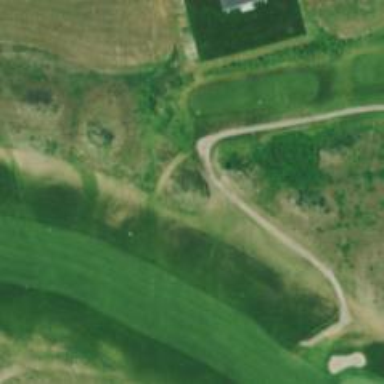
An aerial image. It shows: Path for both roads and golfers.